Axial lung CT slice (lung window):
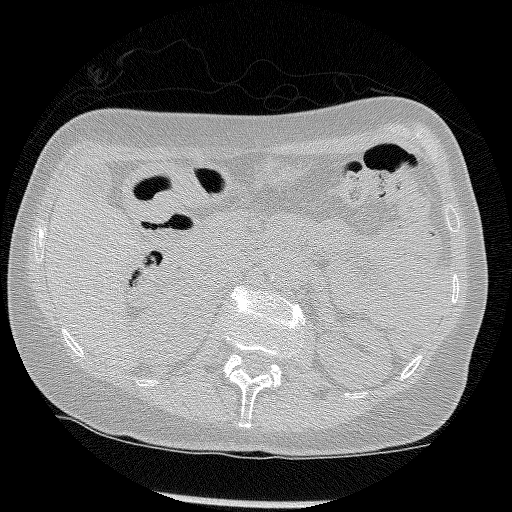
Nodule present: no